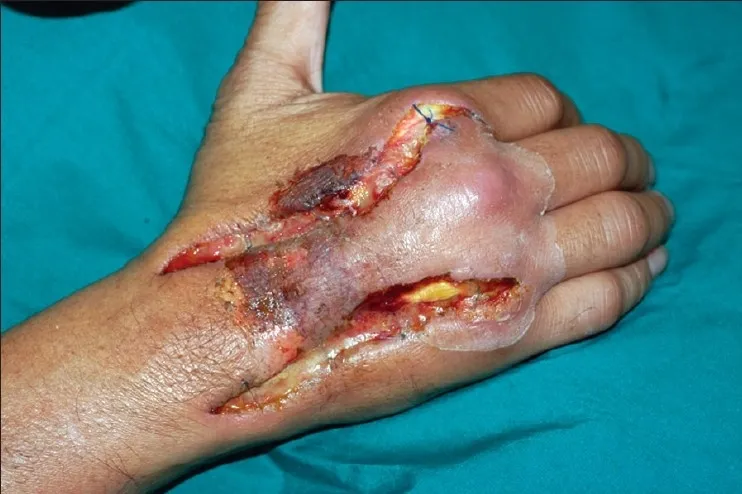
Intraoperative wound appearance prior to tendon reconstruction. Superficial skin necrosis is seen to involve the proximal half of the bipedicled skin bridge.
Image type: medical_photograph (other_medical_photograph)